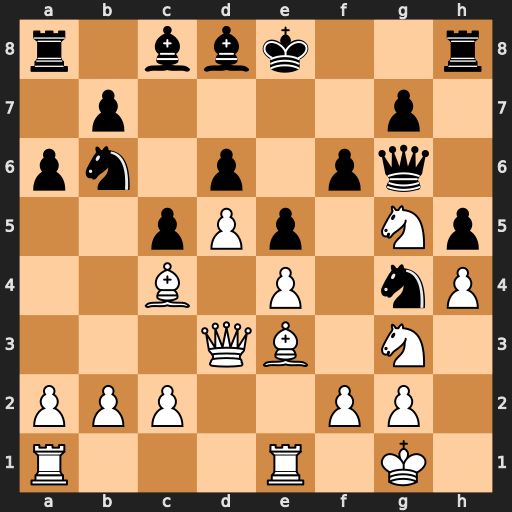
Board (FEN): r1bbk2r/1p4p1/pn1p1pq1/2pPp1Np/2B1P1nP/3QB1N1/PPP2PP1/R3R1K1
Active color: w
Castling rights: kq
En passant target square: -
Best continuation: Ne6 Nxc4 Qxc4